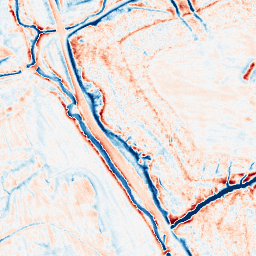
Category: edge_preserving
Decomposition family: anisotropic_diffusion
Decomposition parameters: iterations: 50
kappa: 10
gamma: 0.1
Upsampling method: edge_directed
Upsampling parameters: scale: 4
Upsampling scale: 4